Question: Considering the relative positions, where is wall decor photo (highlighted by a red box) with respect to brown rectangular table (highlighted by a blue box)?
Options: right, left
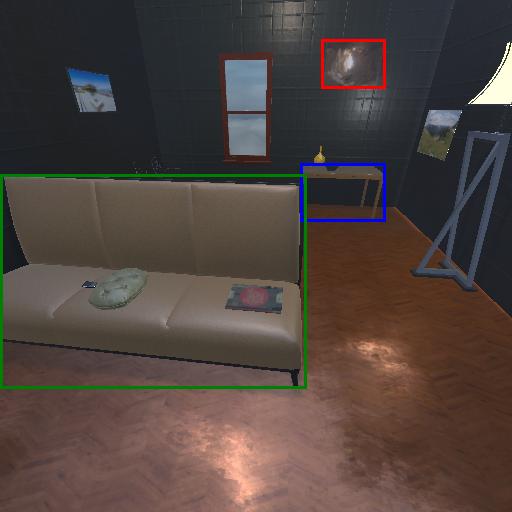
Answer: right